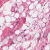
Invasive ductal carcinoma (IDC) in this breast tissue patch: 0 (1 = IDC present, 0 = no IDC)